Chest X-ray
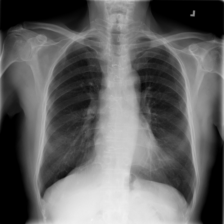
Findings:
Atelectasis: negative
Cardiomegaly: negative
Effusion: negative
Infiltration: negative
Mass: negative
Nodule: negative
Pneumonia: negative
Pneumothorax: negative
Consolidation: negative
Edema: negative
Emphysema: negative
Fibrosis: negative
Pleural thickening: negative
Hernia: negative